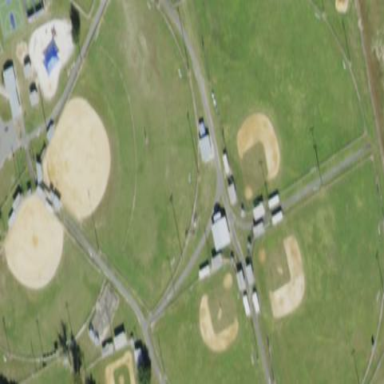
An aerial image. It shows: Baseball pitch for leisure land.